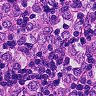
Metastatic tissue present: yes